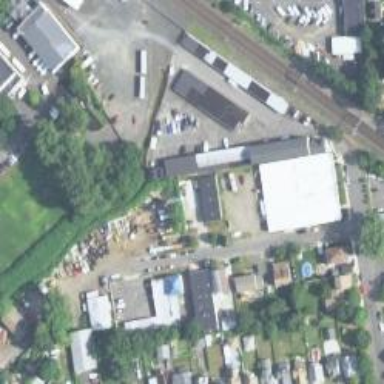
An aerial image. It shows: Service road bordered by industrial properties.